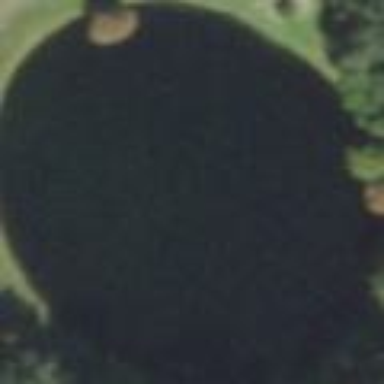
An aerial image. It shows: Peaceful pond surrounded by nature.